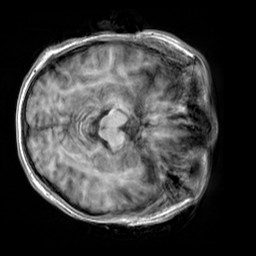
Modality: T1w
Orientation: axial
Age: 23
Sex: male
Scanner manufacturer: siemens
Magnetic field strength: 3 T
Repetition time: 2.3 s
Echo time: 0.00303 s